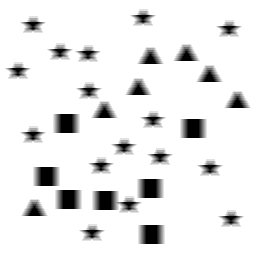
Squares: 7
Triangles: 7
Stars: 16
Total shapes: 30